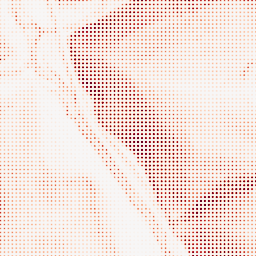
Category: morphological
Decomposition family: morphological_gradient
Decomposition parameters: size: 5
shape: square
Upsampling method: sinc_blackman
Upsampling parameters: scale: 8
kernel_size: 4
Upsampling scale: 8